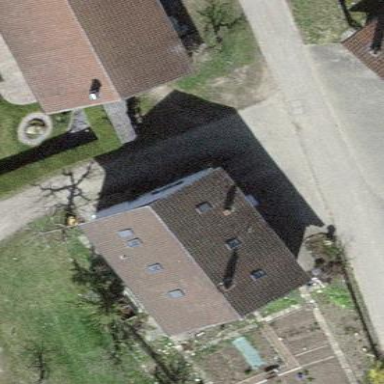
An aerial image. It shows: Simple house.